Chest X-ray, PA view. Patient: 57 years old, sex M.
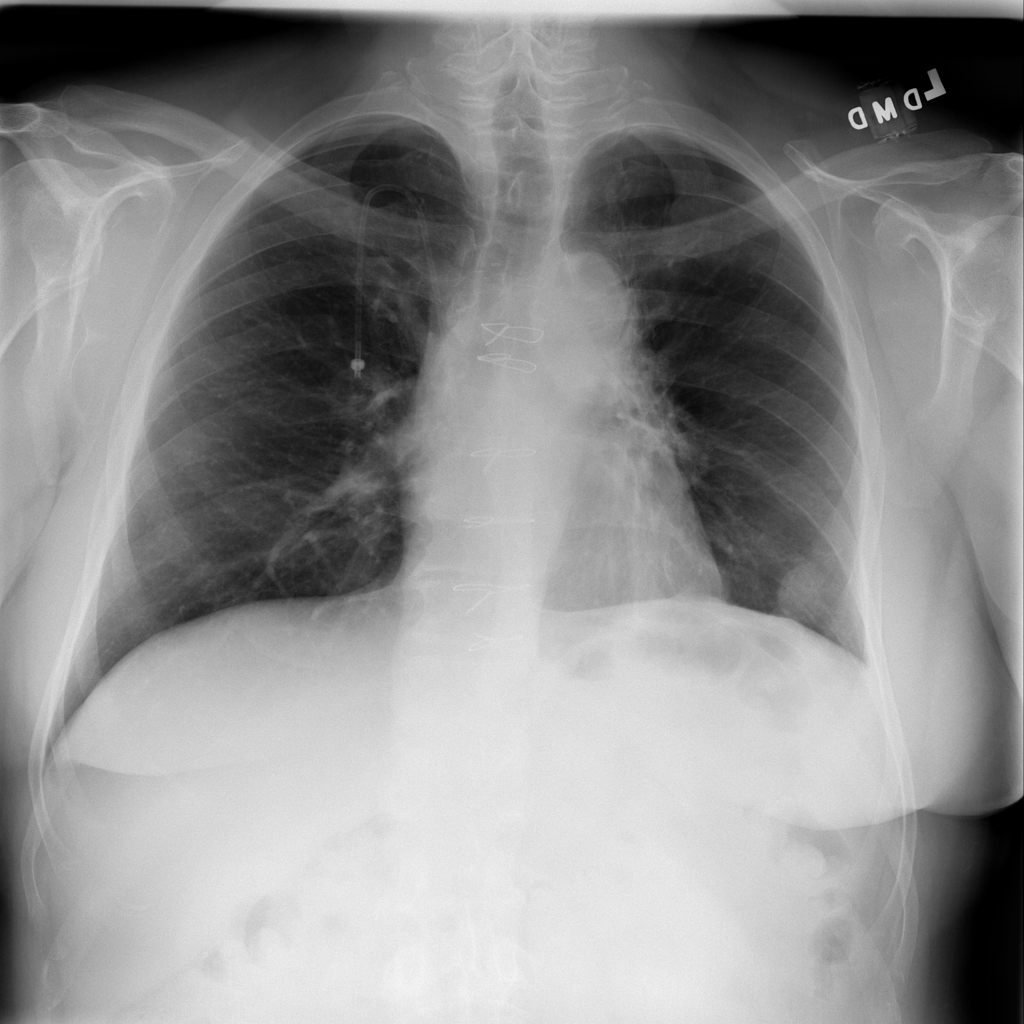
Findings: No Finding